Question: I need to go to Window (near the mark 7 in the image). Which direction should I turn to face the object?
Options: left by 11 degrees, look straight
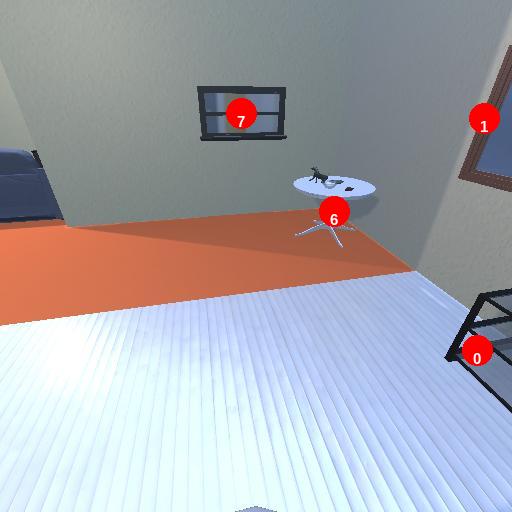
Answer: left by 11 degrees